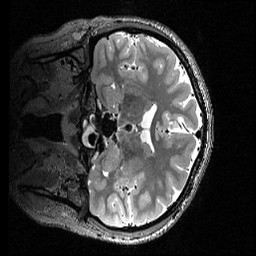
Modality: T2w
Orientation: coronal
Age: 20
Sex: female
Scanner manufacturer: siemens
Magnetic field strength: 3 T
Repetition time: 3.2 s
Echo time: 0.56 s